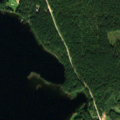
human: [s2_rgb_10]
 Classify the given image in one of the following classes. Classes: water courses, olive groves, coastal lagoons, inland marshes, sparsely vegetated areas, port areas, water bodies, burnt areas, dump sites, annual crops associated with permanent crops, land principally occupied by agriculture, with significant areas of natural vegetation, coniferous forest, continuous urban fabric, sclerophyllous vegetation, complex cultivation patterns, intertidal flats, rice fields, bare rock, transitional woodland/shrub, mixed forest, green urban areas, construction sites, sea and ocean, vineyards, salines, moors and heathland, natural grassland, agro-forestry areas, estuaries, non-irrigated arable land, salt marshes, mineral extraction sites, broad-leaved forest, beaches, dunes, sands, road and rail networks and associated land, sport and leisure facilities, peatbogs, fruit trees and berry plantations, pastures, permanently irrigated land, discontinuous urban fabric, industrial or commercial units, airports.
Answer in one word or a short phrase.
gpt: complex cultivation patterns, land principally occupied by agriculture, with significant areas of natural vegetation, coniferous forest, mixed forest, water bodies